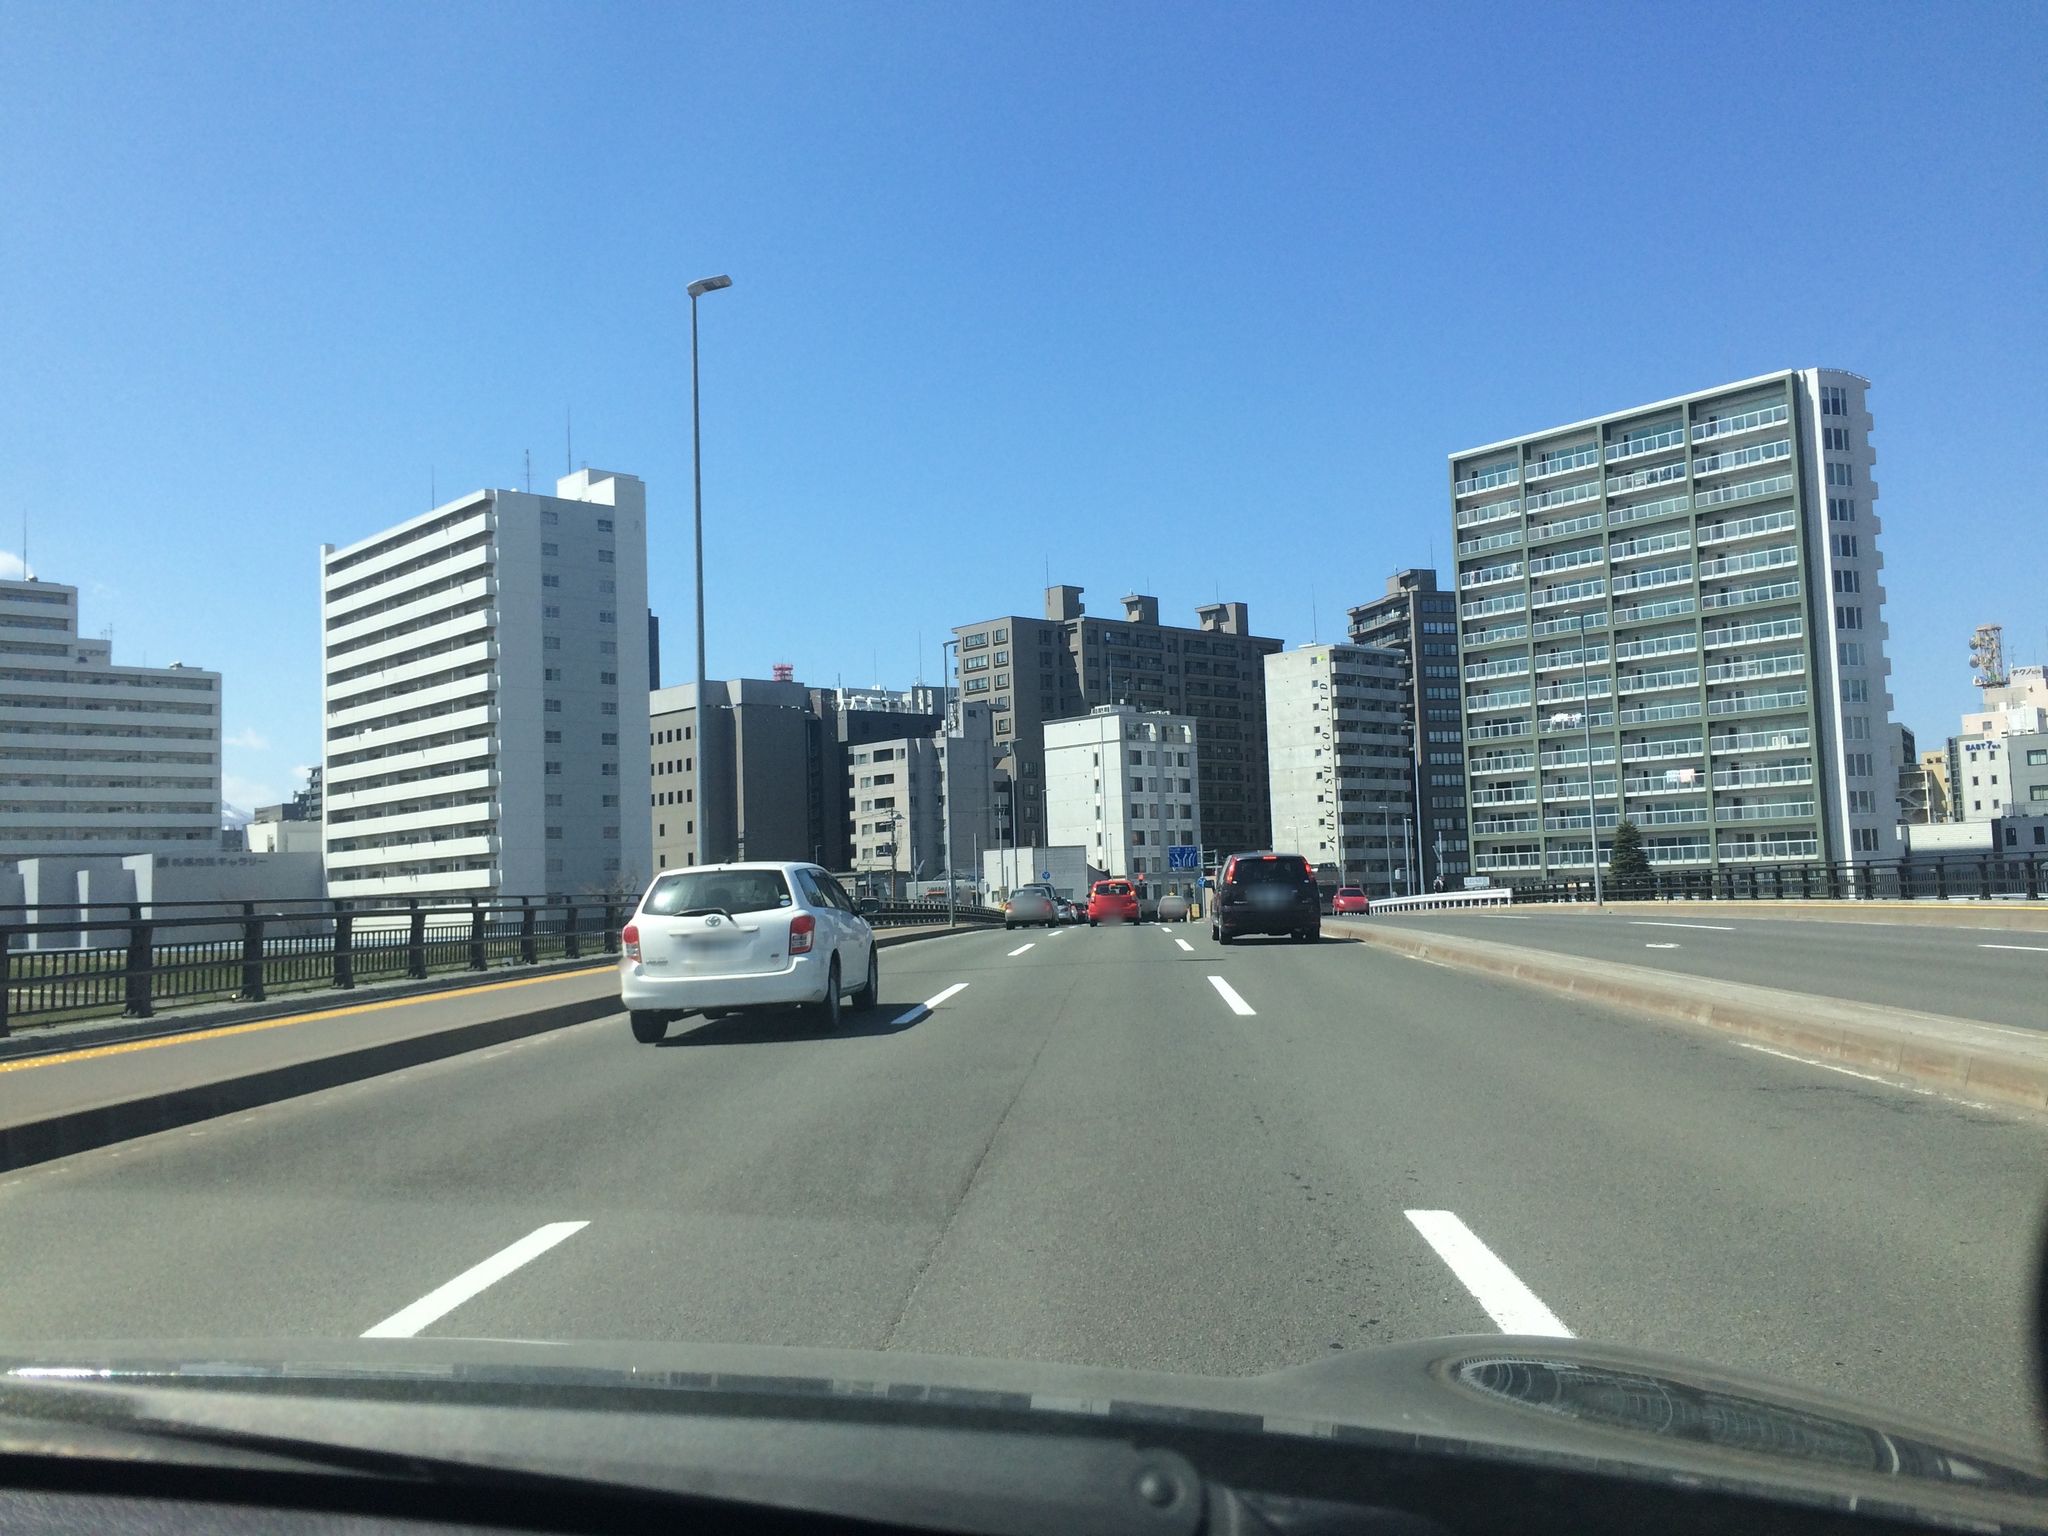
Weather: clear
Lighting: day
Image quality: good
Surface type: driving surface
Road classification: primary
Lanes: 2
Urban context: urban centre
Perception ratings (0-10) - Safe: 4.58, Lively: 7.61, Beautiful: 3.36, Boring: 5.75, Depressing: 6.2, Wealthy: 3.82